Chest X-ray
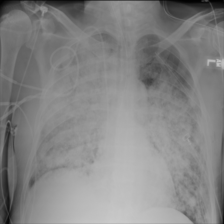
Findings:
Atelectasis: negative
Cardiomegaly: negative
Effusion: negative
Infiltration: negative
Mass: negative
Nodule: positive
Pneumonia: negative
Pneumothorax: negative
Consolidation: negative
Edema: negative
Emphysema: negative
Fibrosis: negative
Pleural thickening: negative
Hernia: negative